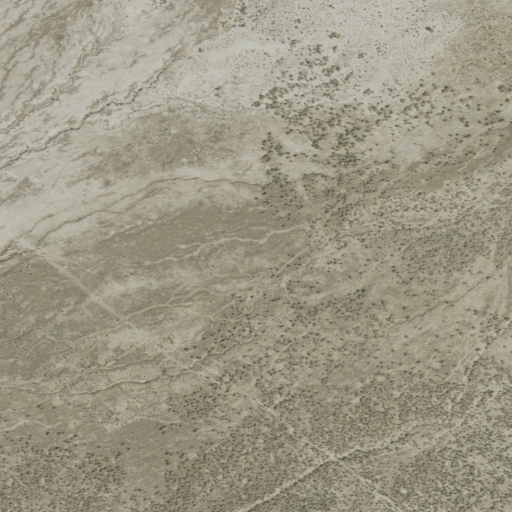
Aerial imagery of valley in Utah named Death Canyon Wash containing shrub and grassland